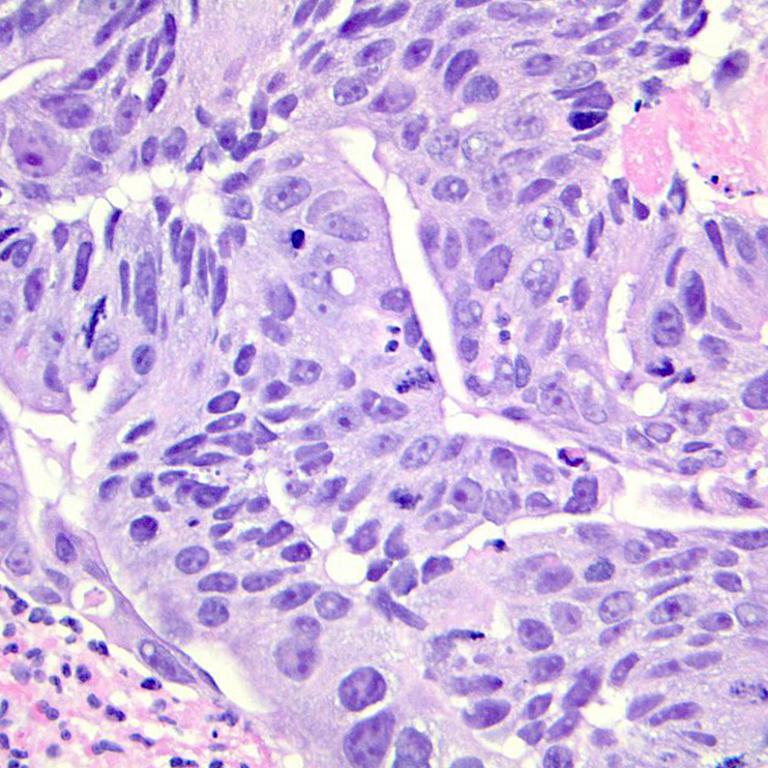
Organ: colon
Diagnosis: adenocarcinomas